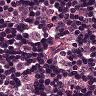
Metastatic tissue present: yes